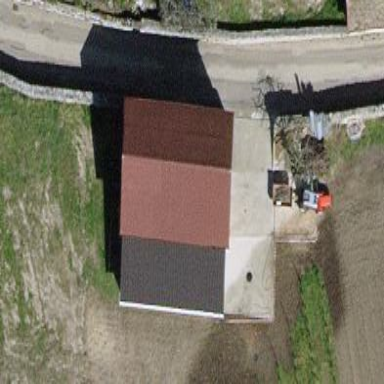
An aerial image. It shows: Shed.